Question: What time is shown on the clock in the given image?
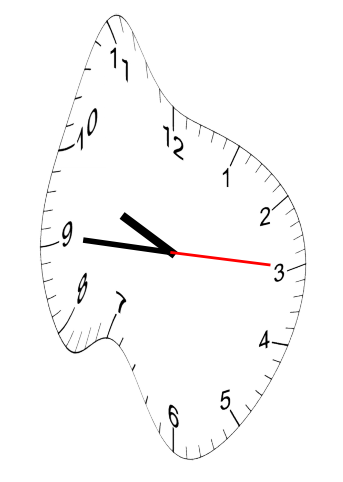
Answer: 09:45:15